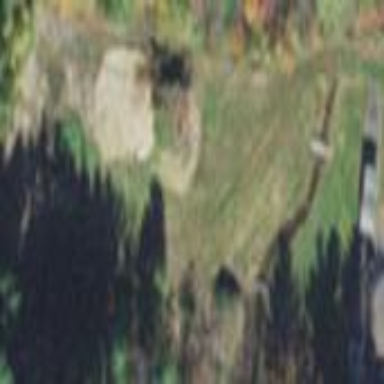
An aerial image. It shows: Grassy shooting pitch for leisure land activities.